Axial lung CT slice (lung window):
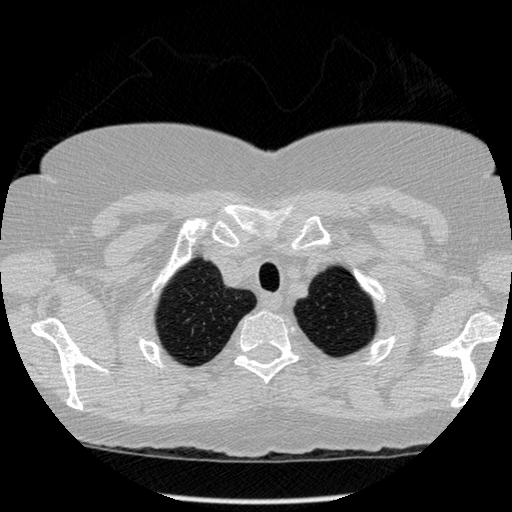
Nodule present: no